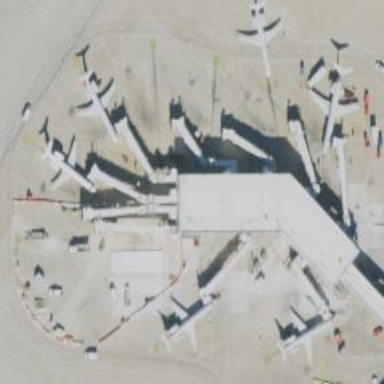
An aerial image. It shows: Airport gate.